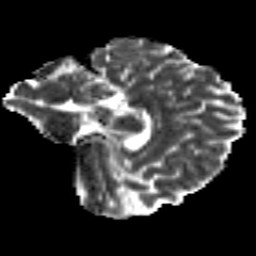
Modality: MD
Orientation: sagittal
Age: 24
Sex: female
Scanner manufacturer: siemens
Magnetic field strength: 3 T
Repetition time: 8.8 s
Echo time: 0.085 s